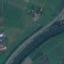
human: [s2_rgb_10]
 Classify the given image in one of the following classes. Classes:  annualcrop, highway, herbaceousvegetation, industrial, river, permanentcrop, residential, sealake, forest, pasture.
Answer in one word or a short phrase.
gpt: River